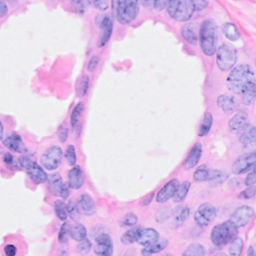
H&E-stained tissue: Breast